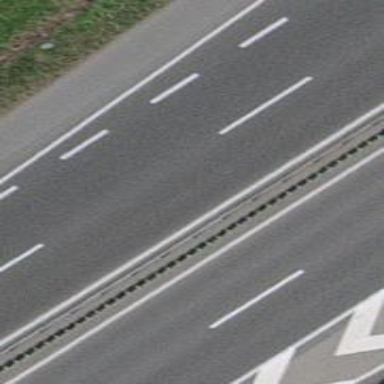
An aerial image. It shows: Asphalt motorway.